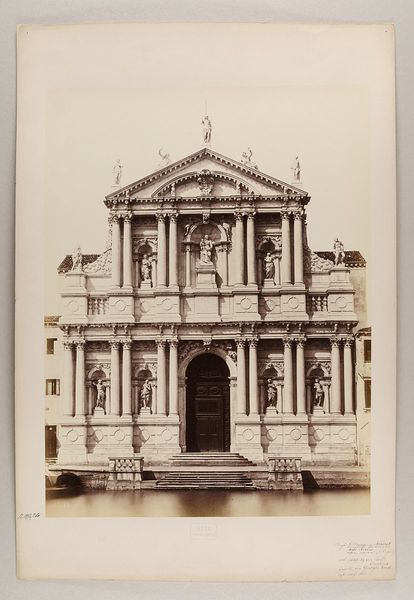
Titel: Venezia - Chiesa di Santa Maria di Nazareth
Künstler: Carlo Naya
Standort: Hamburg
Institution: Museum für Kunst und Gewerbe Hamburg
Schlagwörter: stadt, architektur, kirche, fassade, ort, dorf, foto, fotografie, photographie, stadtansicht, photo, karton, maria, santa, architekturfotografie, aussenbau, albumin, nazareth, lichtbild, reisefotografie, historische, architekturphotographie, bildwerke, angewandte und bildende kunst, hessische systematik, schwarzweißpositivverfahren, silbersalzverfahren, schwarzweißfotografie, gebäude, örtlichkeit, straße, stätte, reisephotographie, albuminpapier